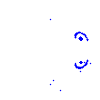
Particle: pion